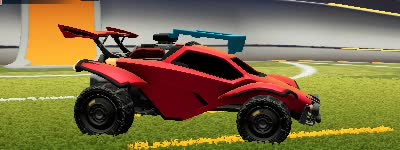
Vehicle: octane